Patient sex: F
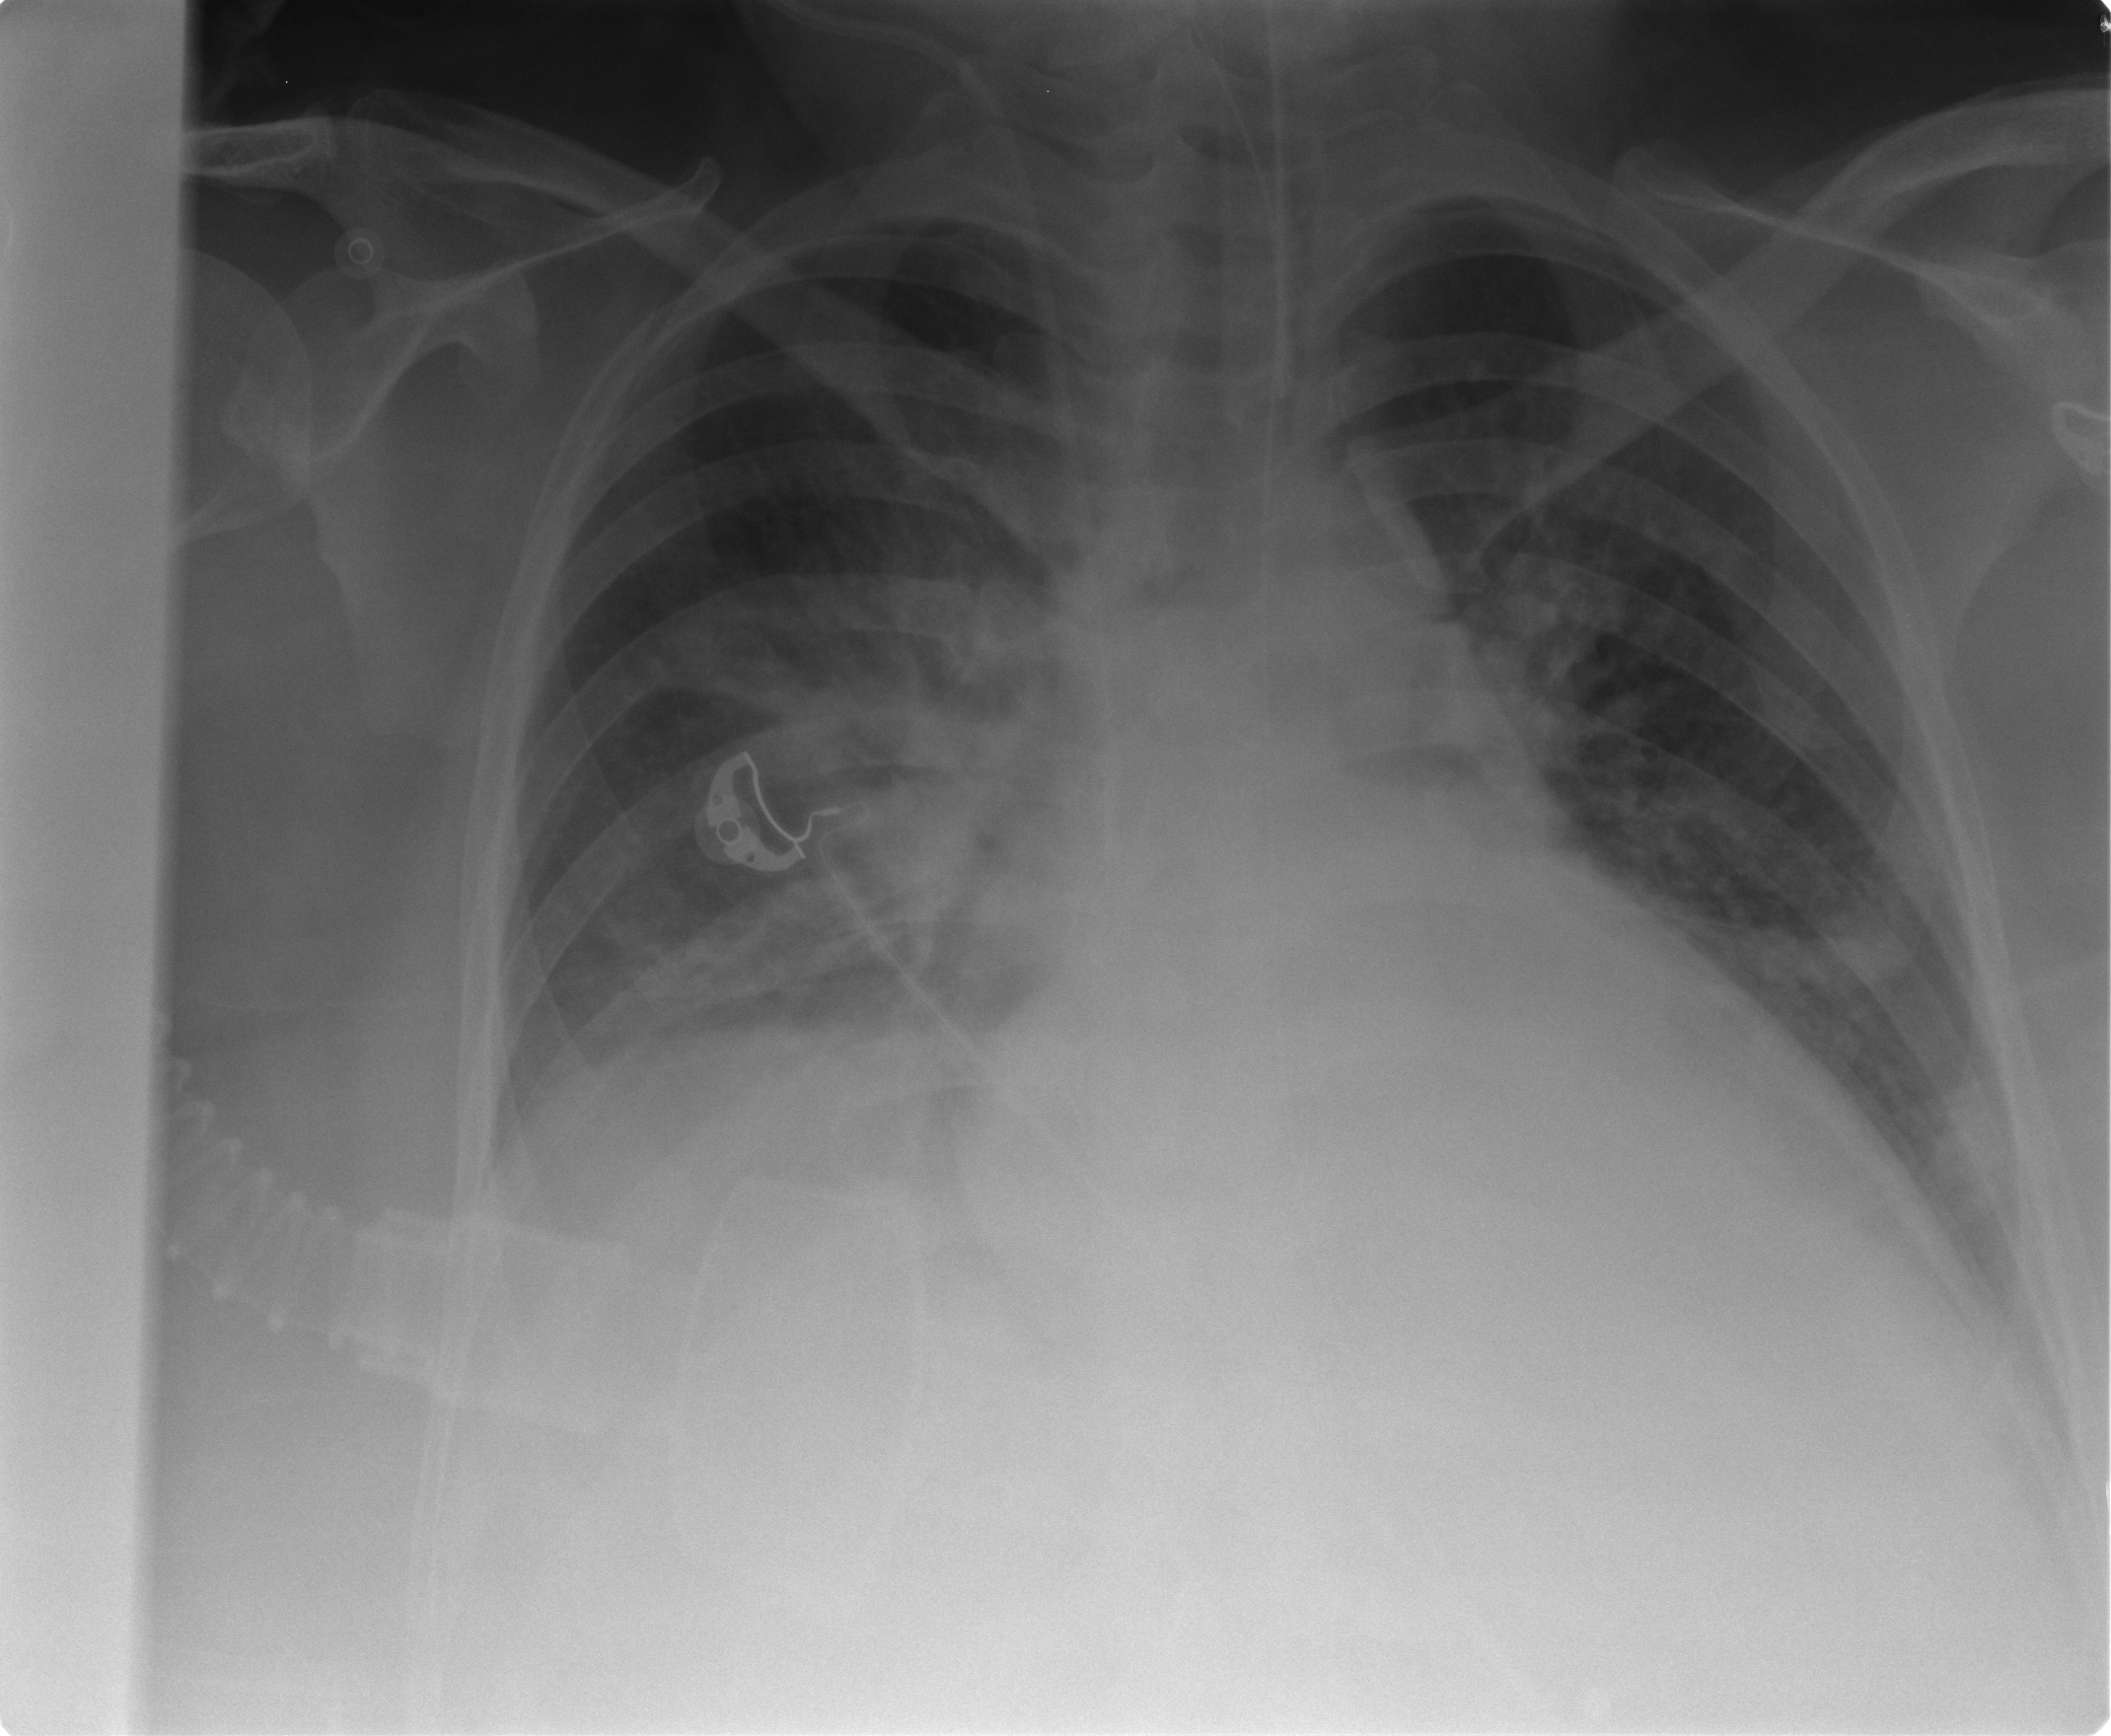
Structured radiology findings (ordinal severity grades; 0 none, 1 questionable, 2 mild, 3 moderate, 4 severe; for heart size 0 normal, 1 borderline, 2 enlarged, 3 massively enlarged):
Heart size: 2
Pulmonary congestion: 3
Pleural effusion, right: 1
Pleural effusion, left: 1
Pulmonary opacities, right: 2
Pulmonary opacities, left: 2
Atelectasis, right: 2
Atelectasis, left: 2